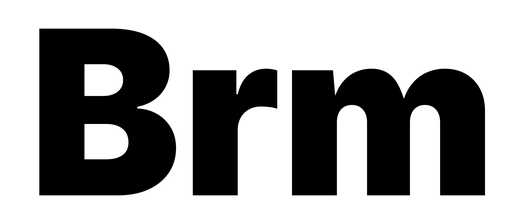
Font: Inter_Black